Question: The Mixed Authentication Disposition ASP.NET Module (MADAM) is exactly what I need for the project I'm building in MVC2. I'm not an expert on authentication, could MADAM be quickly retrofitted to work with the MVC pipeline?
<URL>

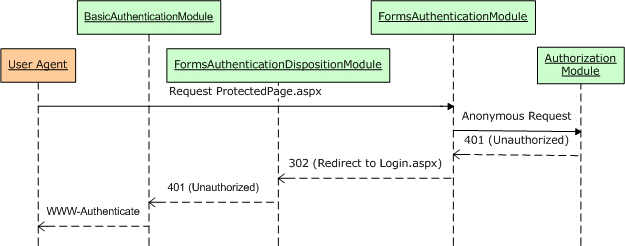
Answer: Depending on your Server Version of IIS, you will need to place the MADAM modules into different locations within your web.config file.
IIS 6
'''
<system.web>
<httpHandelers>
<-- Madam Modules go here -->
</httpHandelers>
</system.web>
'''
IIS 7
'''
<system.webServer>
<httpHandelers>
<-- Madam Modules go here -->
</httpHandelers>
</system.webServer>
'''